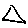
Label: triangle